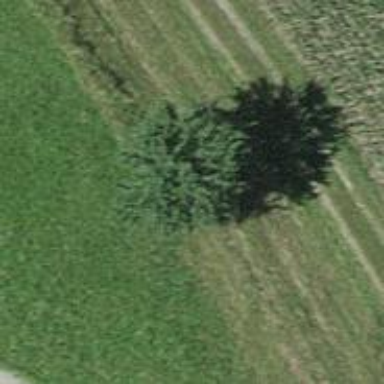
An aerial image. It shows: Deciduous broadleaved tree.